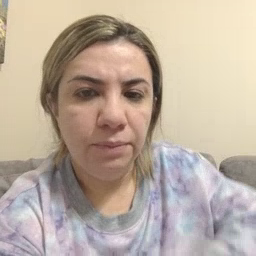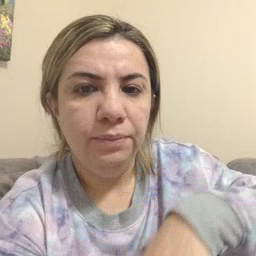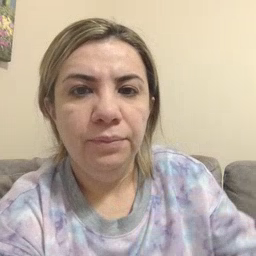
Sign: zipper